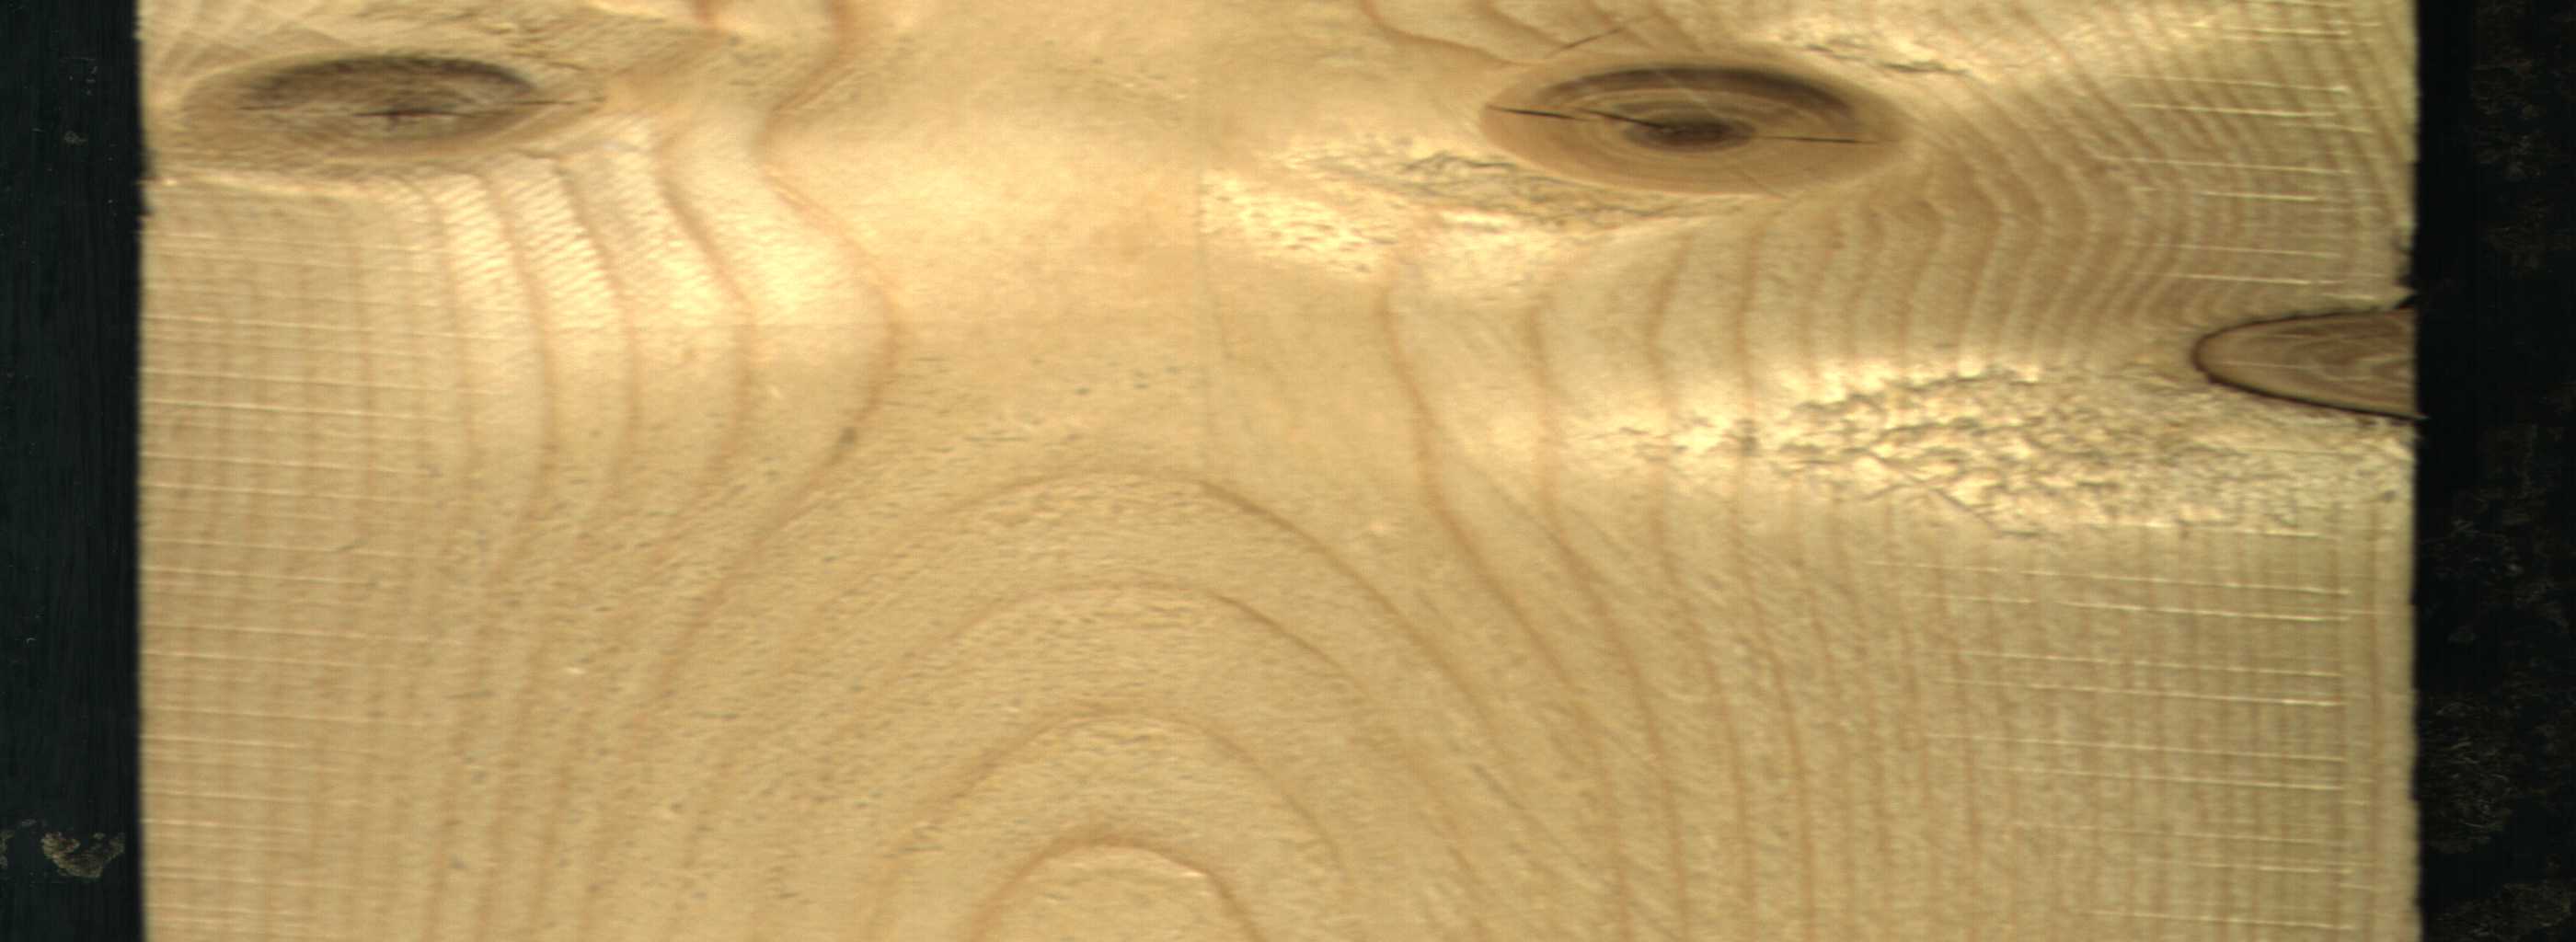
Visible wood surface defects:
knot_with_crack
Dead_Knot
Live_Knot